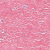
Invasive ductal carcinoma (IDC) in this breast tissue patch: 0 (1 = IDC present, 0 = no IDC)